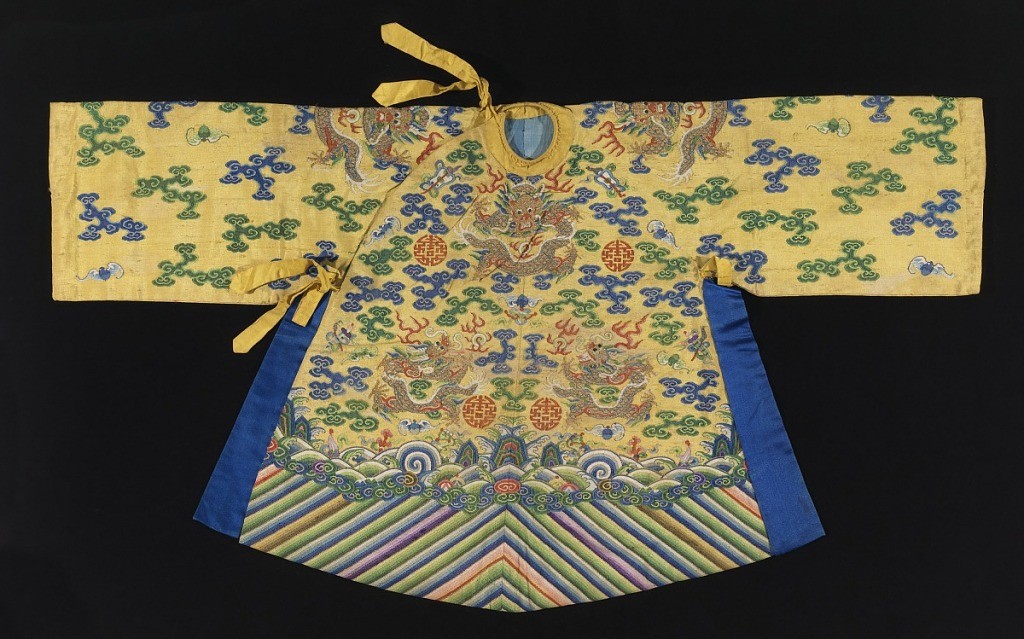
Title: Robe for a statue
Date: late 18th century
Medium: silk, metallic Technique: plain weave with discontinuous wefts (slit tapestry) Label: silk and metallic slit tapestry (kesi)
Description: Small robe, possibly for a statue, with a tiny rounded neckline and asymmetrical closure, with yellow silk ties at the neck and side; side openings are edged with bright blue silk. In yellow silk tapestry weave, kesi, with metallic gold dragons on the front, back, shoulders and sleeves. The ground is filled with clouds motifs in blue and green; flaming pearls, bats, and other auspicious symbols. At the bottom is a deep wave border of multicolored diagonal stripes.
This small robe was most likely used to clothe a deity statue in a Daoist temple. The 5-clawed dragon and the bright yellow color were symbols of the Emperor of China, indicating that this robe was an imperial donation to a temple or used to clothe an image of a legendary emperor.